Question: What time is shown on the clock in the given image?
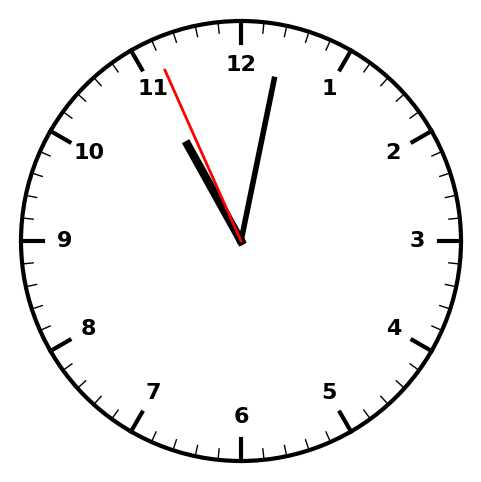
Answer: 11:01:56